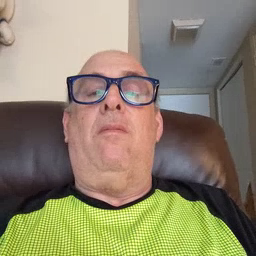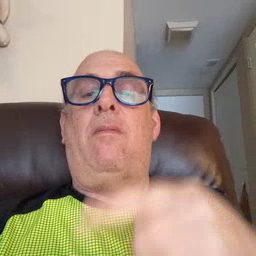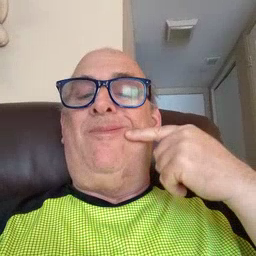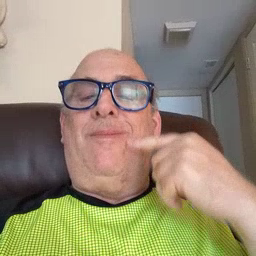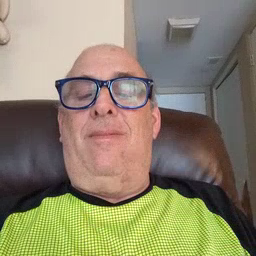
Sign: smile